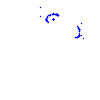
Particle: proton